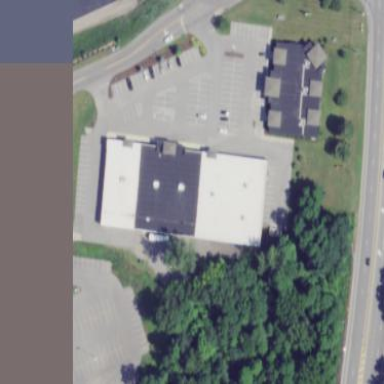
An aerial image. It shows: Retail building.